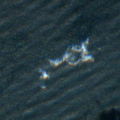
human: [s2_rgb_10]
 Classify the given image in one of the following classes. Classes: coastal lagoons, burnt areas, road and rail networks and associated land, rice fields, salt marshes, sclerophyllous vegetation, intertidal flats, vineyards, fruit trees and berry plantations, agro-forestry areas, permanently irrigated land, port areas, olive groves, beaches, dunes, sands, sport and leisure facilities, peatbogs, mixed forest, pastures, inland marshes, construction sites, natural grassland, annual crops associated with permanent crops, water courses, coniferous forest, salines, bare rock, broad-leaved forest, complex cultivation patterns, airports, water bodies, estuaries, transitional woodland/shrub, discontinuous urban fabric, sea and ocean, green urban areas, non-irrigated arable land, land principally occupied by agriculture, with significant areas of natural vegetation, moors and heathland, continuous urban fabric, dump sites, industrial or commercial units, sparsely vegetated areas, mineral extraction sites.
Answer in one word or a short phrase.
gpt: sea and ocean